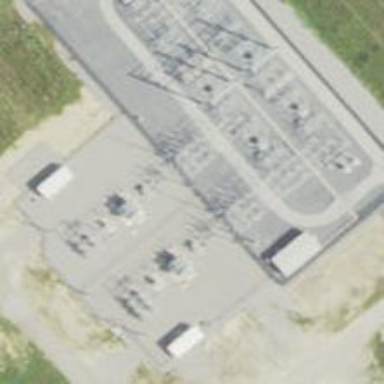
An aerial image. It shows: Power substation.